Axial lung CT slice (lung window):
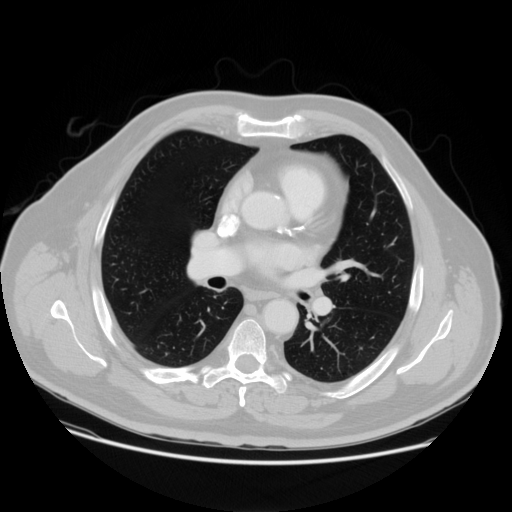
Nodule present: no